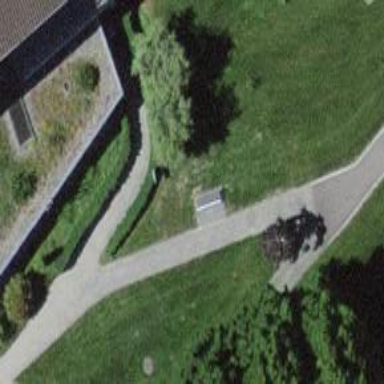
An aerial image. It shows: Bench.